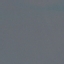
Label: SeaLake